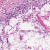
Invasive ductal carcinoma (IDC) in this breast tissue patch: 0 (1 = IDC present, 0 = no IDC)